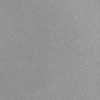
Label: dusty